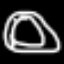
Label: donut